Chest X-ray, PA view. Patient: 38 years old, sex M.
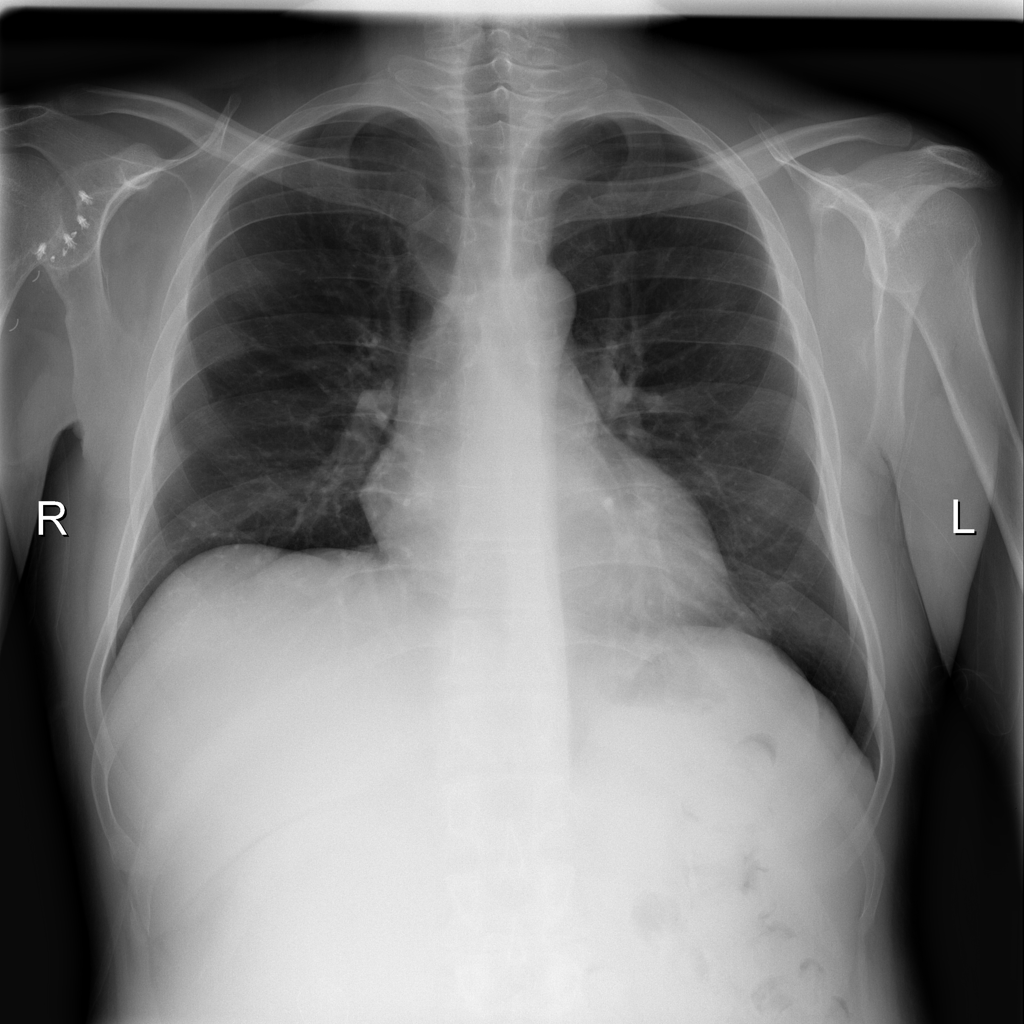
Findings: No Finding